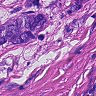
Metastatic tissue present: yes